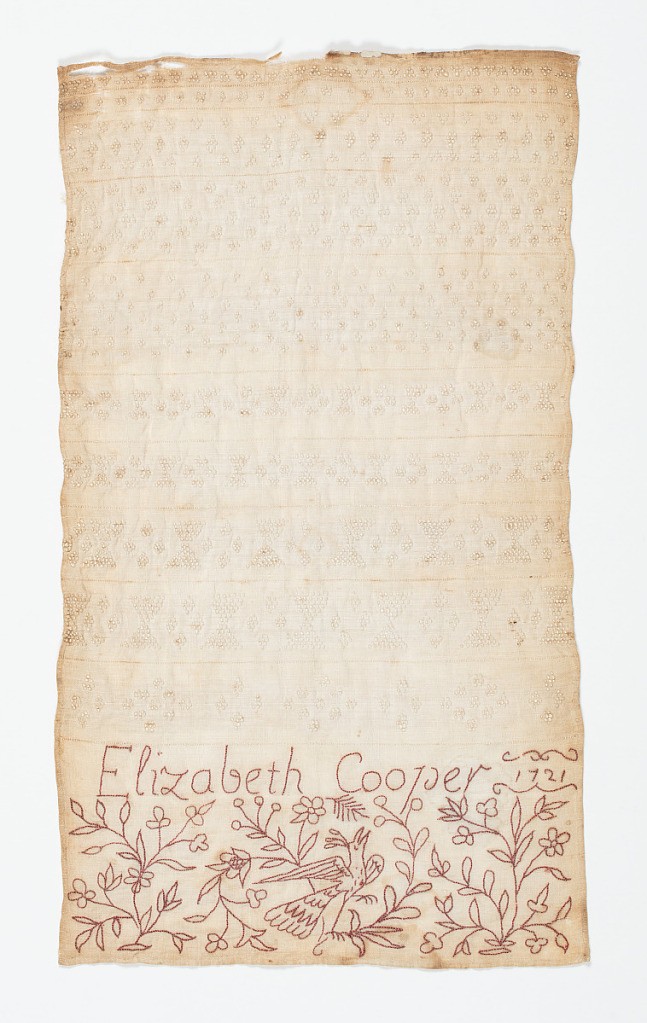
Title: Sampler
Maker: Elizabeth Cooper
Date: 1721
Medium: linen, silk Technique: embroidery using French knots and double running stitch
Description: Narrow sampler has bands of white French knots. Bottom section embroidered in red thread has a bird and flowering trees.